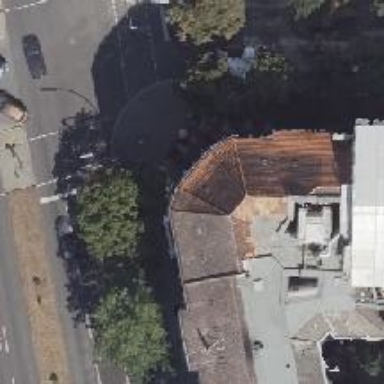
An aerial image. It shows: Restaurant.